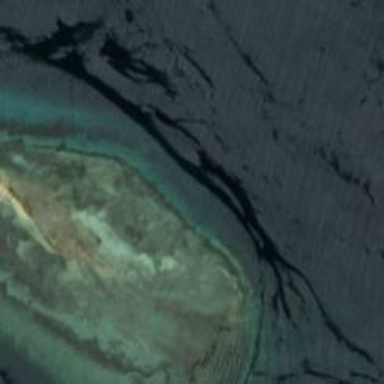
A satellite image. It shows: Beautiful reef in its natural state.